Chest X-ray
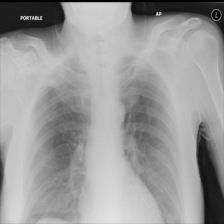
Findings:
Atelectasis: negative
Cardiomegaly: negative
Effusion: negative
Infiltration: negative
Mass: negative
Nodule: negative
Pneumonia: negative
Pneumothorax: negative
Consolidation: negative
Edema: negative
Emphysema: negative
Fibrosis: negative
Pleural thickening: negative
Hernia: negative